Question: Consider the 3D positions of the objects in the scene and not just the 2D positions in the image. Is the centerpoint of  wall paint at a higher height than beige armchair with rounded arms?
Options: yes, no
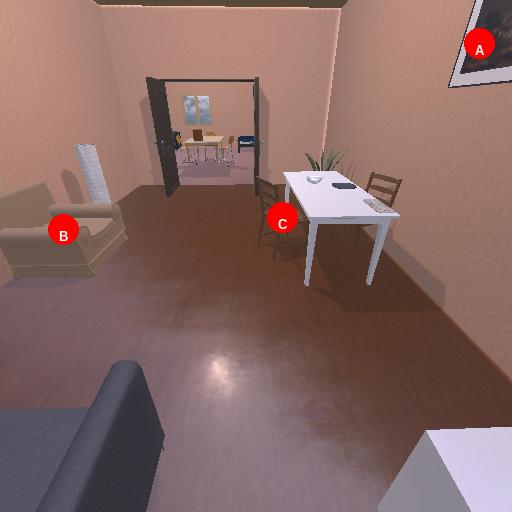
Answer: yes